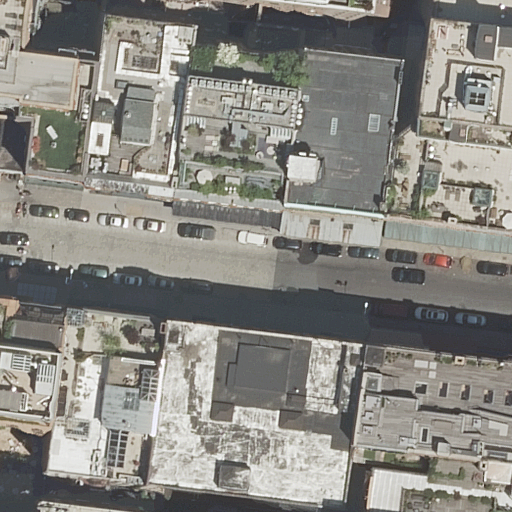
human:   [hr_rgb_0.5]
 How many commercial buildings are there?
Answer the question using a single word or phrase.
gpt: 0

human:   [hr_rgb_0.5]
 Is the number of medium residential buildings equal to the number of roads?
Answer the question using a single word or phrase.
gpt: no

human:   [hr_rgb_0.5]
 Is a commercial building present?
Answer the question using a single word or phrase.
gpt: no

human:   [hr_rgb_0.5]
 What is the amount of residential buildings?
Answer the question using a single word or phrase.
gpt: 13

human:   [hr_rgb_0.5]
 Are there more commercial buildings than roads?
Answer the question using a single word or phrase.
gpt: no

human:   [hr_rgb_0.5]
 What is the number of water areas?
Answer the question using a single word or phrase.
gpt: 0

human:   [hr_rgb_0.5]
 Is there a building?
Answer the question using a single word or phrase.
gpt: yes

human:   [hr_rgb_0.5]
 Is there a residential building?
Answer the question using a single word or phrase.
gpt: yes

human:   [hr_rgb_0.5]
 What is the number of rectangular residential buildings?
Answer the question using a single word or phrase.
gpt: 12

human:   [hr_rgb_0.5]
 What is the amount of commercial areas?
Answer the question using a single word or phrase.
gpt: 0

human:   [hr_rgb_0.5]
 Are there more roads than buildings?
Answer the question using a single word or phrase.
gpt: no

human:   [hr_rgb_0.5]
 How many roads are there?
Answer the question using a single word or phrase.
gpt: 1

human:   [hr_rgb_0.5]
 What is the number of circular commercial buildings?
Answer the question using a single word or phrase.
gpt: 0

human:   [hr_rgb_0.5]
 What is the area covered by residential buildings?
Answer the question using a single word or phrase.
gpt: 6958m2

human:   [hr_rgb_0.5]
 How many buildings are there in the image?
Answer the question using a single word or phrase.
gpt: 13

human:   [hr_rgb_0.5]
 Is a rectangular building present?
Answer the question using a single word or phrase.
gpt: yes

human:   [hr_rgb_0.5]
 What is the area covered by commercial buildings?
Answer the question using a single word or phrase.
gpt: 0m2

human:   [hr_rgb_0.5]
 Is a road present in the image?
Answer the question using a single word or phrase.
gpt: yes

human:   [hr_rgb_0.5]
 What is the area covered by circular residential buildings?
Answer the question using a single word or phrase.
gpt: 0m2

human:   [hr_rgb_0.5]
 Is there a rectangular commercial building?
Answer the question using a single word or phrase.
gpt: no

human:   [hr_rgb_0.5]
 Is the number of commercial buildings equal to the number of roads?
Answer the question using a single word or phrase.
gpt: no

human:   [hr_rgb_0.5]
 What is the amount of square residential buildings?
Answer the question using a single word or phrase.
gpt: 0

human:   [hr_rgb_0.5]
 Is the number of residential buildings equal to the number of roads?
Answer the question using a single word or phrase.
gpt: no

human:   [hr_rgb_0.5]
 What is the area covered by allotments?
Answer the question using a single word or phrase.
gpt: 0m2

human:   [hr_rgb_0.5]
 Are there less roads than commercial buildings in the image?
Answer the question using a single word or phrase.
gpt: no

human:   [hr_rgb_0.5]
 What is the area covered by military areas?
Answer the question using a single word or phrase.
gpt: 0m2

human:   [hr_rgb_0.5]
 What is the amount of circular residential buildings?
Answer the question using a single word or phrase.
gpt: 0

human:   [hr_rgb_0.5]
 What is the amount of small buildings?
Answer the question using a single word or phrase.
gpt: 2

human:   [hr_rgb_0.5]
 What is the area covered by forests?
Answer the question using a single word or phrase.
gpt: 0m2

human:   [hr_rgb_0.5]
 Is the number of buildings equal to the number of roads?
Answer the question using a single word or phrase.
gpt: no

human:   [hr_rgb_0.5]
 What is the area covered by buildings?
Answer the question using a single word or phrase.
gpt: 6958m2

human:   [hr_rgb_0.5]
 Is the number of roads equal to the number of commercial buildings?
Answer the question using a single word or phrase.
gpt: no

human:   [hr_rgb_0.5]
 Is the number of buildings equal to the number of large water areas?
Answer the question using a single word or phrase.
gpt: no

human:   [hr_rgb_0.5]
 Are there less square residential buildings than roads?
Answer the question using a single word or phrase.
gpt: yes

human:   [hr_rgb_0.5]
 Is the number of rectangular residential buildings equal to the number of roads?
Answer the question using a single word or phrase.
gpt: no

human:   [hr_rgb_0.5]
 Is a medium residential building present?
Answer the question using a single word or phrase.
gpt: yes

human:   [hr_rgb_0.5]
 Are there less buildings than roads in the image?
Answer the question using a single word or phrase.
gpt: no

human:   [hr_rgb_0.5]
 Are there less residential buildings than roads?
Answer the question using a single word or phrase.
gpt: no

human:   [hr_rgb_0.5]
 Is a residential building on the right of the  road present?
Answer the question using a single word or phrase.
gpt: yes

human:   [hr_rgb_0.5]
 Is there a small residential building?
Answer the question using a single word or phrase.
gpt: yes

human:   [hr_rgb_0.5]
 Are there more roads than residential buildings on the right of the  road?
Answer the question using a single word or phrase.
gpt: no

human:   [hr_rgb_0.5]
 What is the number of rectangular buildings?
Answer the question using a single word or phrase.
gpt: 12

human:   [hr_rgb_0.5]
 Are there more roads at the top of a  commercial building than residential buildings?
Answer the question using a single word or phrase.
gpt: no

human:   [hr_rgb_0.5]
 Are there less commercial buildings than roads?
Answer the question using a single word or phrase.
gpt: yes

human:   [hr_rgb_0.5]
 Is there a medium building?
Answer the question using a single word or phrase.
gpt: yes

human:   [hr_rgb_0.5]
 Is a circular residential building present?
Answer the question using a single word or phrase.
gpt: no

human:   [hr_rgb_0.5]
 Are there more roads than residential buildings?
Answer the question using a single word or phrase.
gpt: no

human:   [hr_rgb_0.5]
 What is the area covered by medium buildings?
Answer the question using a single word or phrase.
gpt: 1244m2

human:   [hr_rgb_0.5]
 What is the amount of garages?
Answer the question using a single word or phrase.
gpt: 0

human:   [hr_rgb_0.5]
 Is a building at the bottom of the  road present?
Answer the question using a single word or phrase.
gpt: yes

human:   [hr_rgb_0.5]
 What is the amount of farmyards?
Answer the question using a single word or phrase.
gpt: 0

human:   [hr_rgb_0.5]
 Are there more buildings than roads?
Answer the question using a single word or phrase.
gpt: yes

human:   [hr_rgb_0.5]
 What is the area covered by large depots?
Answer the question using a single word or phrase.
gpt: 0m2

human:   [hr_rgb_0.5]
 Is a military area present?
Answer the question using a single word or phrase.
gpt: no

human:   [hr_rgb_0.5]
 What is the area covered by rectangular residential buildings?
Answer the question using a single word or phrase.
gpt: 6500m2

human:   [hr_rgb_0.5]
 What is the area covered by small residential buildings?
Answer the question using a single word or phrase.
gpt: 76m2

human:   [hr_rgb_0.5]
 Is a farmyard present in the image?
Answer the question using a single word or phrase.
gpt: no

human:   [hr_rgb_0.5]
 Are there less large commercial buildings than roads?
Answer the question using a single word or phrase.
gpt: yes

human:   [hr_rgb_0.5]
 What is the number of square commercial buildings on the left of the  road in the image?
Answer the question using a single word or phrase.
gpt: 0

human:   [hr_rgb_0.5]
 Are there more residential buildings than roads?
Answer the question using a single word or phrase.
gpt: yes

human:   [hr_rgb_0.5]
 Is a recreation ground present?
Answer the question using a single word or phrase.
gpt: no

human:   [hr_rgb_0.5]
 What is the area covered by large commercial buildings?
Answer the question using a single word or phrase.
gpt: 0m2

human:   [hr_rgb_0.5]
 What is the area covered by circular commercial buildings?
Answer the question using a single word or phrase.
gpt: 0m2

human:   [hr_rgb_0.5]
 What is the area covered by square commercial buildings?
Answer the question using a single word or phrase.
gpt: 0m2